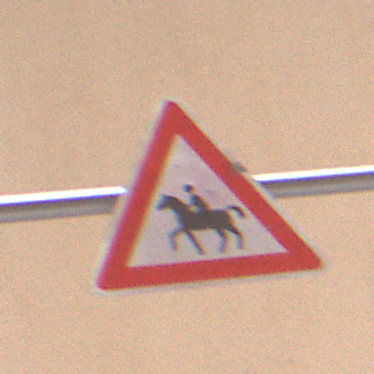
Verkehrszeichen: ReiterRechts
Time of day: Midday
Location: Outdoor (Urban)
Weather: PartlyCloudy
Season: NotSpecified
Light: Natural